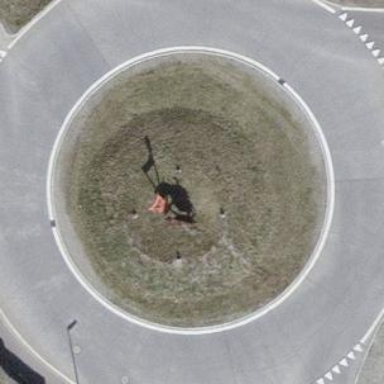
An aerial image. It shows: Secondary road with asphalt surface leading to roundabout.